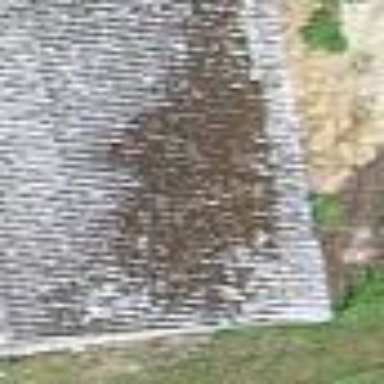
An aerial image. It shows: Shed building.